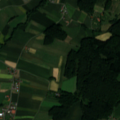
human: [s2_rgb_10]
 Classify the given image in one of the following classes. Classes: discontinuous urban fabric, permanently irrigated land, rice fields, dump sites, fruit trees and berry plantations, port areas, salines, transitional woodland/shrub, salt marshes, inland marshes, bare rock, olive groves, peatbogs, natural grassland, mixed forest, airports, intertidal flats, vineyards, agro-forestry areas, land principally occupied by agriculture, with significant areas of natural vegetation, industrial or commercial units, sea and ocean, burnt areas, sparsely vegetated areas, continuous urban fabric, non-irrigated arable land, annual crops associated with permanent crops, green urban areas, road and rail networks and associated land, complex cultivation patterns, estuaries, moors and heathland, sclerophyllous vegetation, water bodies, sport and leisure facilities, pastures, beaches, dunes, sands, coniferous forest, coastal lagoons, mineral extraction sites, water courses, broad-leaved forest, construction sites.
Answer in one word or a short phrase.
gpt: non-irrigated arable land, vineyards, complex cultivation patterns, broad-leaved forest